Question: I'm new to 'angularjs'
Even though i have specified '$state' in the controller state is not changing it's showing
> angular.js:11594 TypeError: Cannot read property 'go' of undefined.
Any answers will be helpful. Thanks if any.
Here is the code:
'''
.controller('ManageCtrl',['$scope','smanageFactory','fileUpload', function($scope,smanageFactory,appConfig,$state,$modal,fileUpload) {
$scope.doFetching= function(studentId, vehicleId){
smanageFactory.doFetching(studentId,vehicleId).fetch({},function(response){
$scope.classroom_list =[];
console.log(response);
if(response.status == 200 || response.status == 201){
$state.go('^.list');
$scope.fetchYearList();
}
$scope.response_msg = "successful !!!.";
},function(response){
$scope.response_msg1 = "Unsuccessful !!!.";
});
};
});
'''

Any answers will be appriciated thanks to all
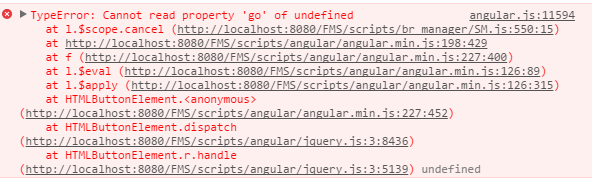
Answer: You missed to add the string version of injected arguments in the array.
Right now 'appConfig' inside your function is actually 'fileUpload'.
Dependencies must be listed in the respective order.
'''
.controller('ManageCtrl', ['$scope', 'smanageFactory', 'appConfig', '$state', '$modal', 'fileUpload',
function($scope, smanageFactory, appConfig, $state, $modal, fileUpload) {}
]);
'''